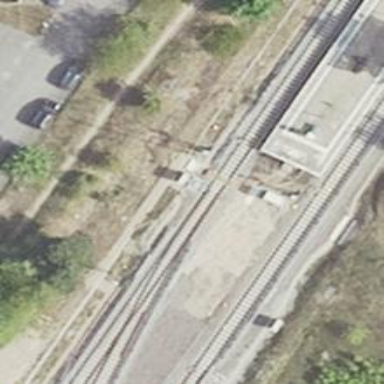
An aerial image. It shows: Railway signal.